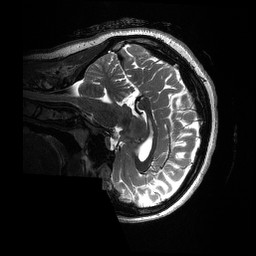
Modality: T2w
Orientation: sagittal
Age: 18
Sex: female